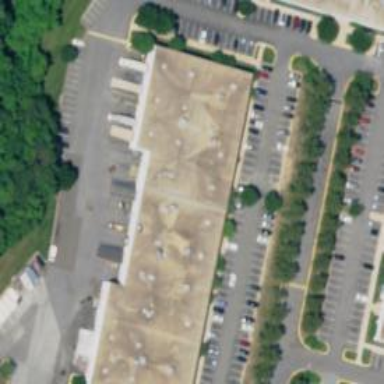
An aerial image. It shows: Commercial building.